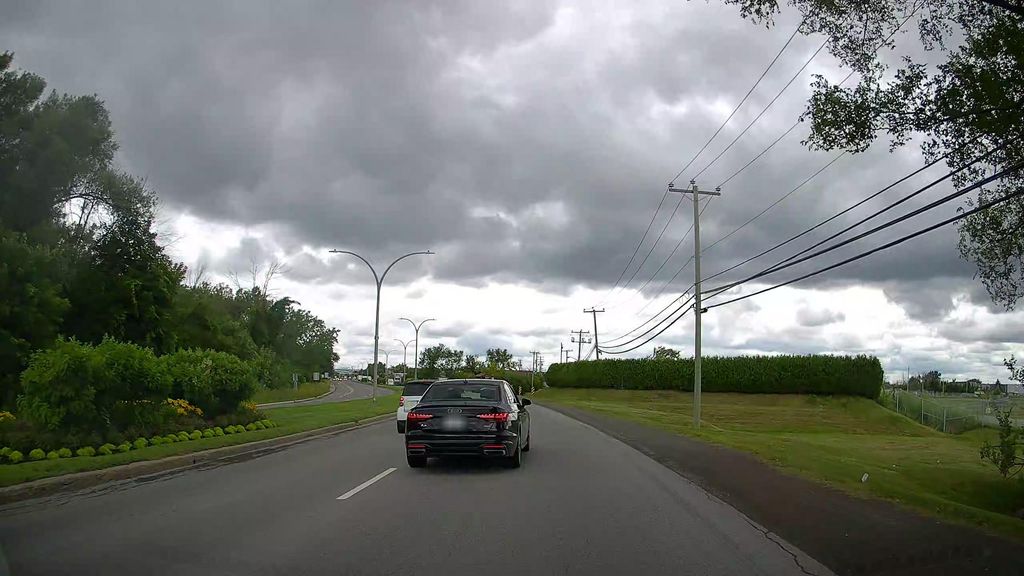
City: montreal